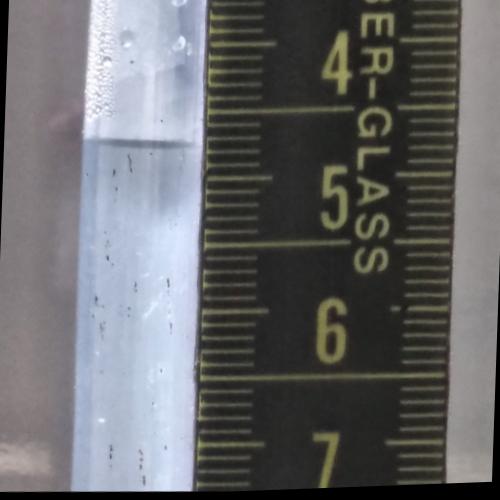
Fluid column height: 4.8 cm